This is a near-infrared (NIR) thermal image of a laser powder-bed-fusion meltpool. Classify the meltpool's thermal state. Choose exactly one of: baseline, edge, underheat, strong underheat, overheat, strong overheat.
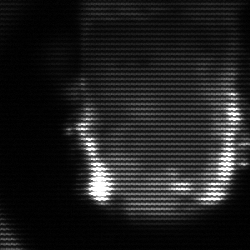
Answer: baseline